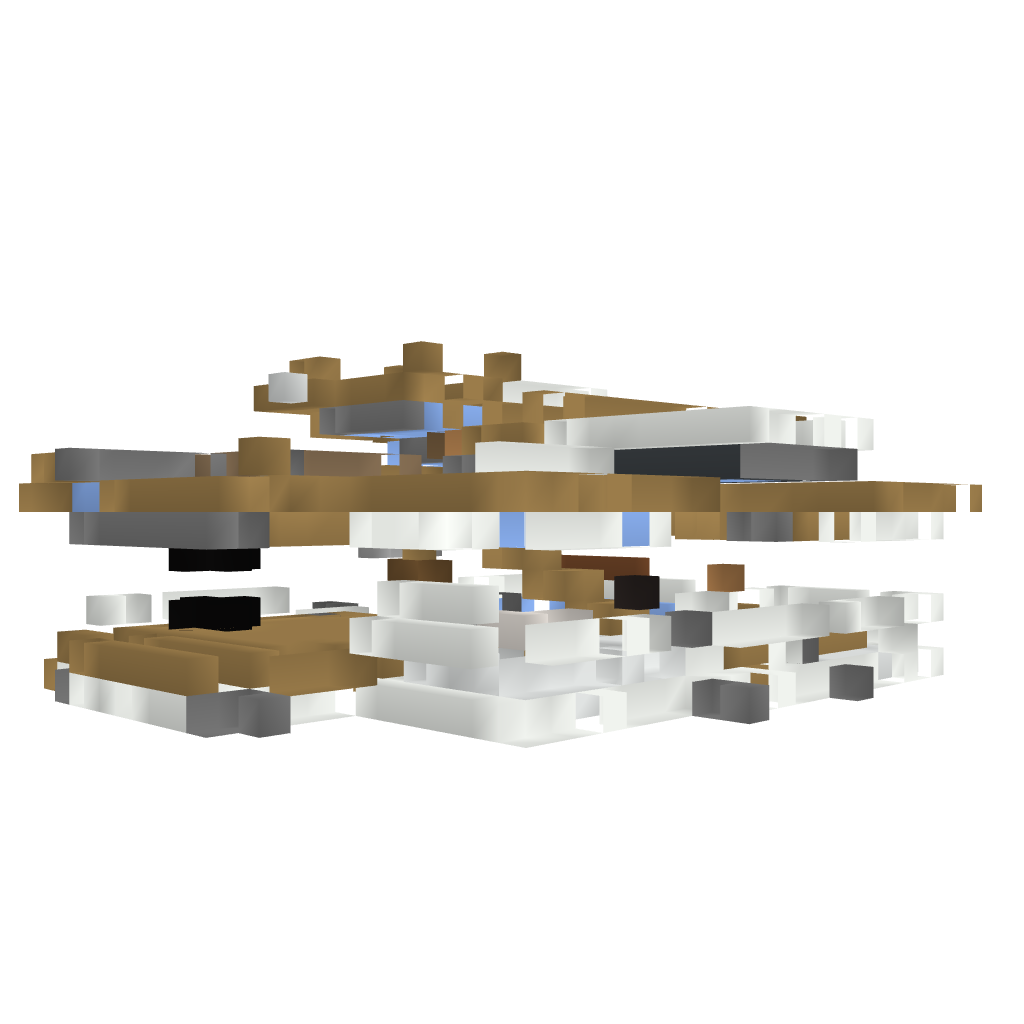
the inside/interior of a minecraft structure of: modern home